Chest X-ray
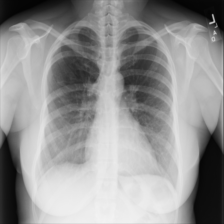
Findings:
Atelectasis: negative
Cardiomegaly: negative
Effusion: negative
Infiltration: negative
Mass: negative
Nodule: negative
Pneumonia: negative
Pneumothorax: negative
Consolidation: negative
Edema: negative
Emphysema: negative
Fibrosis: negative
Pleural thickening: negative
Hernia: negative